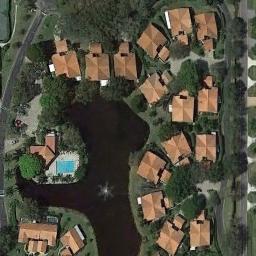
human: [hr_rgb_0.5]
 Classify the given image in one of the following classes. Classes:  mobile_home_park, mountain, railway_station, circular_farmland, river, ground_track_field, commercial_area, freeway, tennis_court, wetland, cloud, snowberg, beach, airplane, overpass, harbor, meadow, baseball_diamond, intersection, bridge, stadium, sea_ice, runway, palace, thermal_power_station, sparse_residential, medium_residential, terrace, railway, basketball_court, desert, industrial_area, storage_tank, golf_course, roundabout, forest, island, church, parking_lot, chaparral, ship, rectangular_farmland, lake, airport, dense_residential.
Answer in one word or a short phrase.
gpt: dense_residential